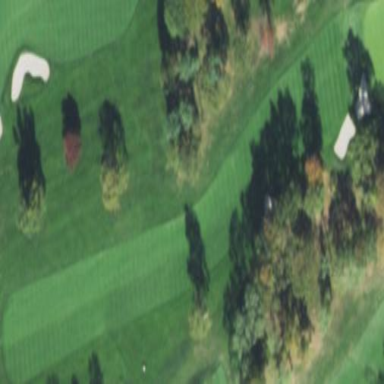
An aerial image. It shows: Grassy area designated as golf fairway.